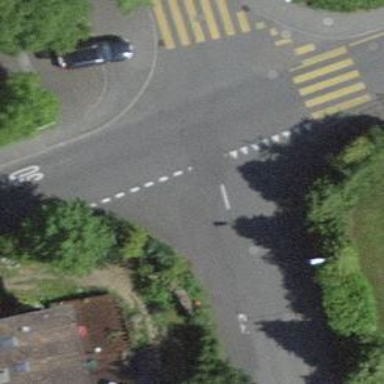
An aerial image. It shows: Road with "give way" sign.